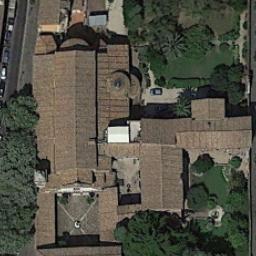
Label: church